Field crop: tomato
Growth stage: 2
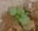
Species: solanum